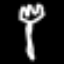
Label: fork